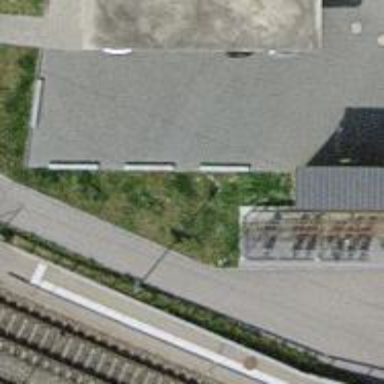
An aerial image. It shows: Bicycle rental facility.